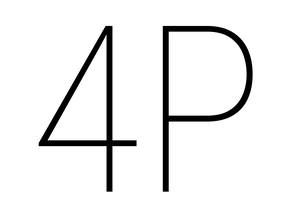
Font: Roboto_Condensed_Thin